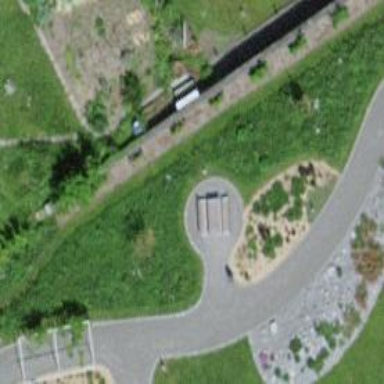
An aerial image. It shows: Picnic table located in leisure land area.